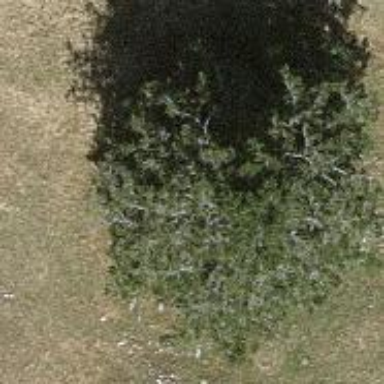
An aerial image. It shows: Beautiful tree in nature.